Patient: sex M, age 66
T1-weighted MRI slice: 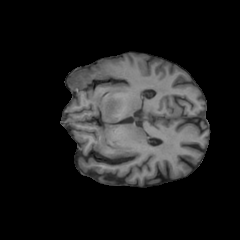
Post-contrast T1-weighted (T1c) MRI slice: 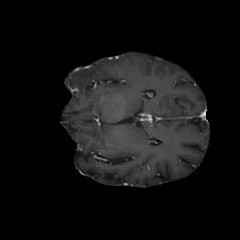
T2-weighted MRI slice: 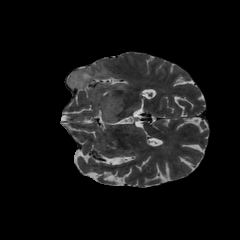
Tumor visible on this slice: yes
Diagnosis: Astrocytoma, IDH-wildtype
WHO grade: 2